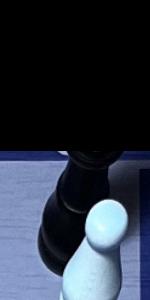
Label: King_Black